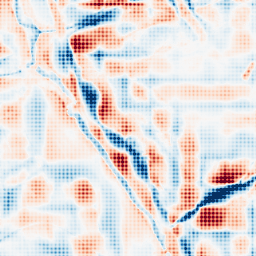
Category: wavelet
Decomposition family: wavelet_biorthogonal
Decomposition parameters: wavelet: bior2.4
level: 5
Upsampling method: sinc_blackman
Upsampling parameters: scale: 4
kernel_size: 4
Upsampling scale: 4